Question: I want to display a loading screen every time a user presses a button (a process that takes a few seconds runs).
I want something like this

'QSplashScreen' does not help me because that is only used before opening the application and a 'QDialog' is not useful for me because I want that by dragging the window the application will move along with the message Loading...
What do I have to use?
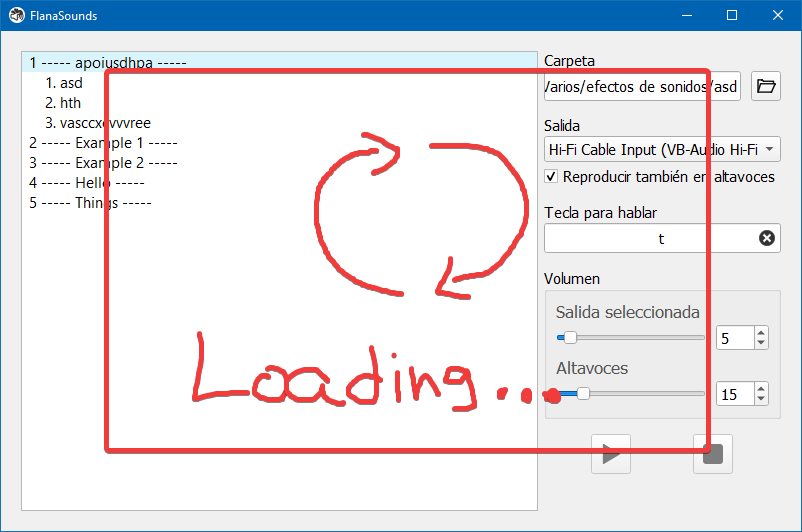
Answer: The only (safe) way to achieve this is to add a child widget adding it to any layout manager.
The only things you have to care about is that the widget is always <URL>.
This is a slightly more advanced example, but it has the benefit that you can just subclass widget adding the 'LoadingWidget' class to the base classes in order to implement a loading mechanism.
<URL>
'''
from random import randrange
from PyQt5 import QtCore, QtGui, QtWidgets
class Loader(QtWidgets.QWidget):
def __init__(self, parent):
super().__init__(parent)
self.gradient = QtGui.QConicalGradient(.5, .5, 0)
self.gradient.setCoordinateMode(self.gradient.ObjectBoundingMode)
self.gradient.setColorAt(.25, QtCore.Qt.transparent)
self.gradient.setColorAt(.75, QtCore.Qt.transparent)
self.animation = QtCore.QVariantAnimation(
startValue=0., endValue=1.,
duration=1000, loopCount=-1,
valueChanged=self.updateGradient
)
self.stopTimer = QtCore.QTimer(singleShot=True, timeout=self.stop)
self.focusWidget = None
self.hide()
parent.installEventFilter(self)
def start(self, timeout=None):
self.show()
self.raise_()
self.focusWidget = QtWidgets.QApplication.focusWidget()
self.setFocus()
if timeout:
self.stopTimer.start(timeout)
else:
self.stopTimer.setInterval(0)
def stop(self):
self.hide()
self.stopTimer.stop()
if self.focusWidget:
self.focusWidget.setFocus()
self.focusWidget = None
def updateGradient(self, value):
self.gradient.setAngle(-value * 360)
self.update()
def eventFilter(self, source, event):
# ensure that we always cover the whole parent area
if event.type() == QtCore.QEvent.Resize:
self.setGeometry(source.rect())
return super().eventFilter(source, event)
def showEvent(self, event):
self.setGeometry(self.parent().rect())
self.animation.start()
def hideEvent(self, event):
# stop the animation when hidden, just for performance
self.animation.stop()
def paintEvent(self, event):
qp = QtGui.QPainter(self)
qp.setRenderHints(qp.Antialiasing)
color = self.palette().window().color()
color.setAlpha(max(color.alpha() * .5, 128))
qp.fillRect(self.rect(), color)
text = 'Loading...'
interval = self.stopTimer.interval()
if interval:
remaining = int(max(0, interval - self.stopTimer.remainingTime()) / interval * 100)
textWidth = self.fontMetrics().width(text + ' 000%')
text += ' {}%'.format(remaining)
else:
textWidth = self.fontMetrics().width(text)
textHeight = self.fontMetrics().height()
# ensure that there's enough space for the text
if textWidth > self.width() or textHeight * 3 > self.height():
drawText = False
size = max(0, min(self.width(), self.height()) - textHeight * 2)
else:
size = size = min(self.height() / 3, max(textWidth, textHeight))
drawText = True
circleRect = QtCore.QRect(0, 0, size, size)
circleRect.moveCenter(self.rect().center())
if drawText:
# text is going to be drawn, move the circle rect higher
circleRect.moveTop(circleRect.top() - textHeight)
middle = circleRect.center().x()
qp.drawText(
middle - textWidth / 2, circleRect.bottom() + textHeight,
textWidth, textHeight,
QtCore.Qt.AlignCenter, text)
self.gradient.setColorAt(.5, self.palette().windowText().color())
qp.setPen(QtGui.QPen(self.gradient, textHeight))
qp.drawEllipse(circleRect)
class LoadingExtension(object):
# a base class to extend any QWidget subclass's top level window with a loader
def startLoading(self, timeout=0):
window = self.window()
if not hasattr(window, '_loader'):
window._loader = Loader(window)
window._loader.start(timeout)
# this is just for testing purposes
if not timeout:
QtCore.QTimer.singleShot(randrange(1000, 5000), window._loader.stop)
def loadingFinished(self):
if hasattr(self.window(), '_loader'):
self.window()._loader.stop()
class Test(QtWidgets.QWidget, LoadingExtension):
def __init__(self):
super().__init__()
layout = QtWidgets.QGridLayout(self)
# just a test widget
textEdit = QtWidgets.QTextEdit()
layout.addWidget(textEdit, 0, 0, 1, 2)
textEdit.setMinimumHeight(20)
layout.addWidget(QtWidgets.QLabel('Timeout:'))
self.timeoutSpin = QtWidgets.QSpinBox(maximum=5000, singleStep=250, specialValueText='Random')
layout.addWidget(self.timeoutSpin, 1, 1)
self.timeoutSpin.setValue(2000)
btn = QtWidgets.QPushButton('Start loading...')
layout.addWidget(btn, 2, 0, 1, 2)
btn.clicked.connect(lambda: self.startLoading(self.timeoutSpin.value()))
if __name__ == '__main__':
import sys
app = QtWidgets.QApplication(sys.argv)
test = Test()
test.show()
sys.exit(app.exec_())
'''